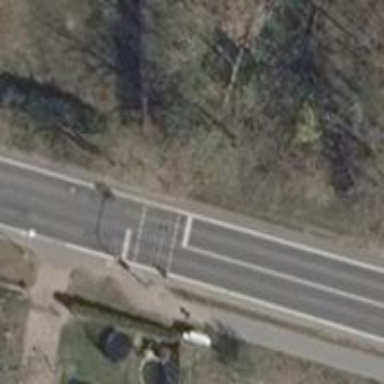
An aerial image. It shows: Road with traffic signals at crossing.